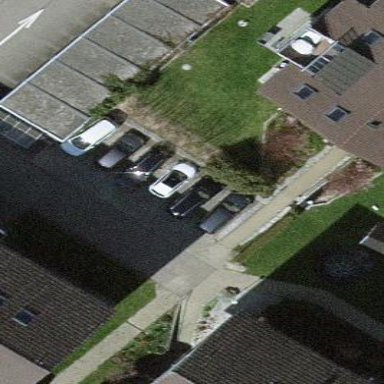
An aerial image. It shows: Group of garages.